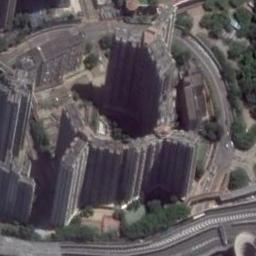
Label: commercial_area